Field crop: maize
Growth stage: 2
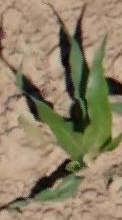
Species: maize